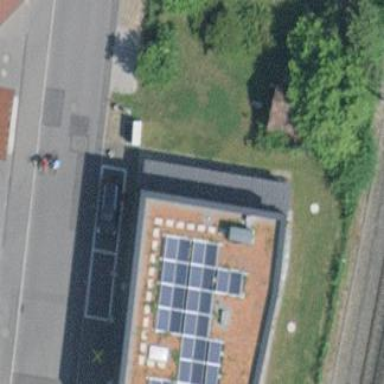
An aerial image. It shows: Solar power generator.